Question: I'd like to fill all the fluid with white colored square.
As you see the picture, each fluid is filled with white, but it's not complete square.
I wrapped whole with div class 'WhiteZone', but it won't make them square.
How can I make it square?
<URL>

'''
<div class="WhiteZone">
<div class="Box">
<div class="Left">
abcdefg<br />
opqrstu
</div>
</div>
<div class="Box">
<div class="Right">
hijklmn
</div>
</div>
</div>
'''
'''
div.WhiteZone{
color: #000;
background-color: #fff;
}
div.Box{
padding: 0px;
text-align: center;
float: left;
}
div.Left{
width: 300px;
padding-top: 5px;
padding-bottom: 15px;
text-align: center;
color: #000;
background-color: #fff;
clear: both;
}
div.Right{
width: 300px;
padding-top: 5px;
text-align: left;
color: #000;
background-color: #fff;
clear: both;
}
'''
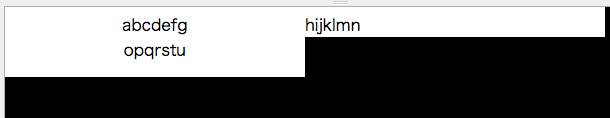
Answer: You can use 'display: table' for this. Write like this:
'''
div.WhiteZone {
color: #000;
background-color: #fff;
display: table;
}
div.Box {
padding: 0px;
text-align: center;
display: table-cell;
}
'''
Check this <URL>.